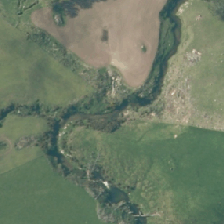
Land cover: harvested_forest